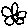
Label: flower